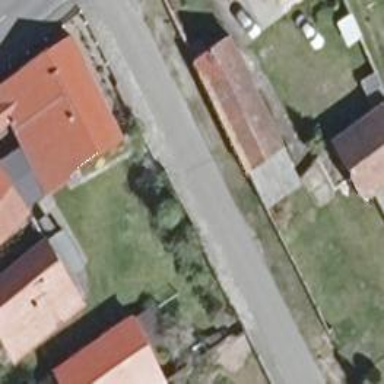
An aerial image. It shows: Smooth asphalt road in residential area.